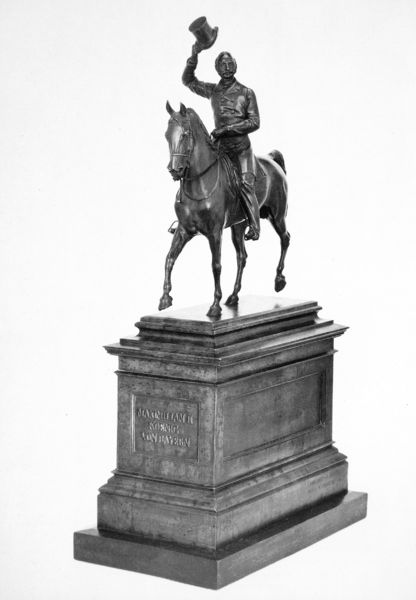
Titel: Reiterstatuette Maximilians II.
Künstler: Karl Riederer
Standort: München
Institution: Bayerisches Nationalmuseum
Schlagwörter: angriff, mann, nackt, weiß, sitzen, bewegung, grau, hut, licht, marmor, profil, schwarz, zylinder, anzug, bart, architektur, arm, mensch, sockel, stein, bildnis, klassizismus, england, pferd, reiter, skulptur, statue, hufe, ritt, sattel, steigbügel, zügel, schrift, modell, monochrom, kaiser, könig, tafel, inschrift, glatze, stufe, bronze, plastik, platte, plinthe, podest, schick, chapeau, foto, eisen, gang, unbekleidet, bayern, denkmal, soldat, bürger, herrscher, schritt, entwurf, statuette, hufen, bildniss, ross, halfter, nüster, leicht, ankunft, salutieren, edelmann, konvex, karl, postament, guss, kleinplastik, gruß, bozetto, standbild, reiterstatue, reiterstandbild, satteldecke, grüßen, reiterdenkmal, denkmals, erhobener arm, friedrich wilhelm ii., lüften, pathis, pathos, pathosformel, piedestal, reiterstatuette, sockle, trab, traben, trabt, zylinderhut, reiterbildnis, 19 jahrhundert, wieder zu schmal, ich erkenne eine art von reiter, tuts doch bittschön an der darbietung arbeiten, man erkennt so gut wie nix, napoleopn iii